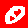
Digit: 0